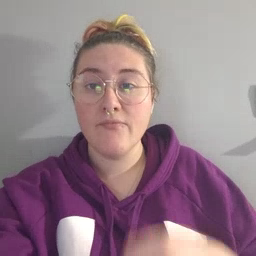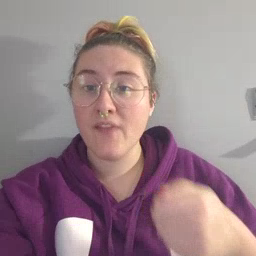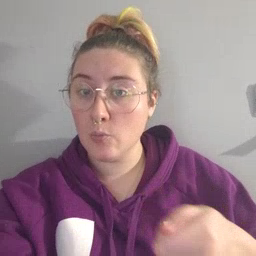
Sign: vacuum